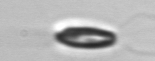
Label: Chrysochromulina